Field crop: maize
Growth stage: 2
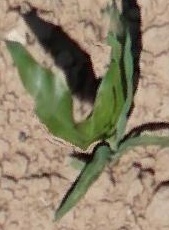
Species: maize